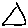
Label: triangle